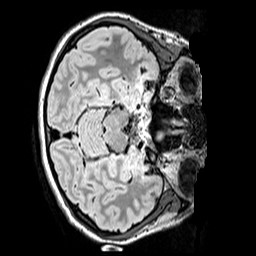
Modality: FLAIR
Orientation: axial
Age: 14
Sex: female
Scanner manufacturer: siemens
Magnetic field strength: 3 T
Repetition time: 5 s
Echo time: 0.388 s